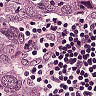
Metastatic tissue present: yes